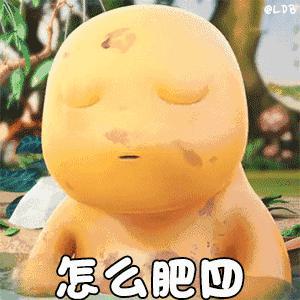
Label: nailong